Question: I am using the Jquery fineUploader for Upload the file I am getting
when uploading the file more than 30MB for Small files below than 30MB works fine.
In fire bug the error shows:
'''
[FineUploader] Error when attempting to parse xhr response text
(SyntaxError: JSON.parse: unexpected character)
[FineUploader] Caught exception in 'onValidate' callback -TypeError: file is undefined
log(a="[FineUploader] Caught e...rror: file is undefined", b="error")
'''

below is my handler code:
'''
public void ProcessRequest(HttpContext context)
{
string directoryID = context.Request["dId"];
var response = new AjaxResponse { ResponseData = "" };
if (!string.IsNullOrEmpty(directoryID))
{
int spaceID = 0;
int dirID = Convert.ToInt32(directoryID);
string directoryPhysicalPath = "D:\Files\";
string fileName = context.Request["qqfile"];
string saveLocation = Path.Combine(directoryPhysicalPath, fileUniqueName);
if (!Directory.Exists(directoryPhysicalPath))
{
Directory.CreateDirectory(directoryPhysicalPath);
}
DateTime currentDateTime = DateTime.UtcNow;
var file = new File();
try
{
int bytesRead = 0;
Stream inputStream = context.Request.InputStream;
byte[] buffer = new byte[inputStream.Length];
try
{
using (var fileStream = new FileStream(saveLocation, FileMode.Create))
{
do
{
bytesRead = context.Request.InputStream.Read(buffer, 0, buffer.Length);
fileStream.Write(buffer, 0, bytesRead);
} while (bytesRead > 0);
}
file = new File
{
FileName = fileName
};
//Add to DB Here
}
}
catch (PathTooLongException ex)
{
response.IsError = true;
response.ResponseMessage = ex.Message;
}
File f = //Get data from DB here;
response.ResponseData = f;
context.Response.Write(new JavaScriptSerializer().Serialize(response));
}
}
'''
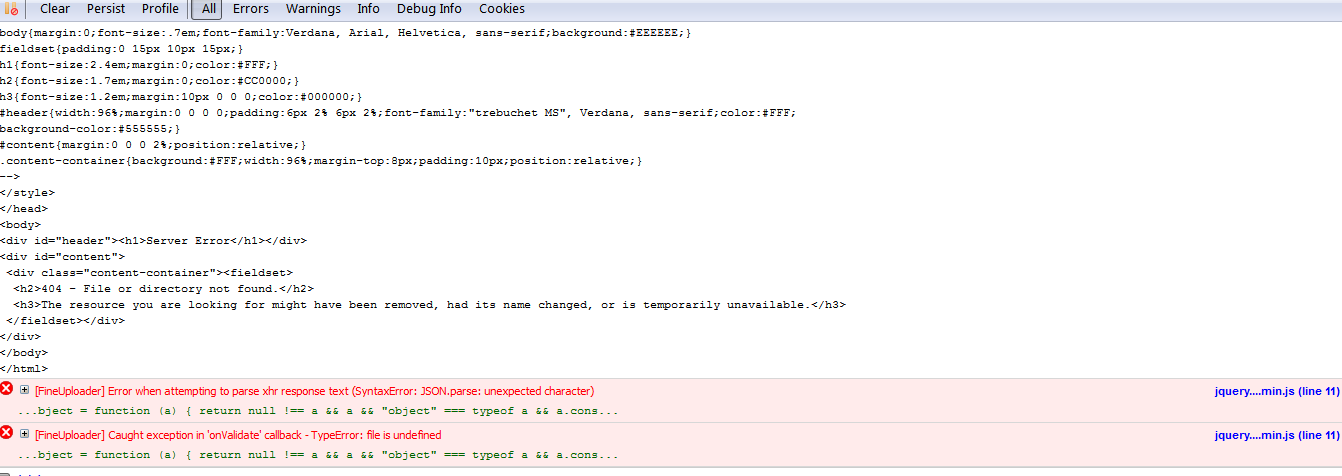
Answer: Great Thanks,
I have solve this issue to put the below settings in web.config under '<system.webServer>' section
'''
<security>
<requestFiltering >
<requestLimits maxAllowedContentLength="<PHONE>"/>
</requestFiltering>
</security>
'''